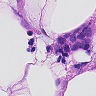
Metastatic tissue present: yes